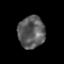
Tissue: prostate
Cell type: T cells
Senescence score: 0.3604
Nuclear area (px): 834
Mean DAPI intensity: 91.245